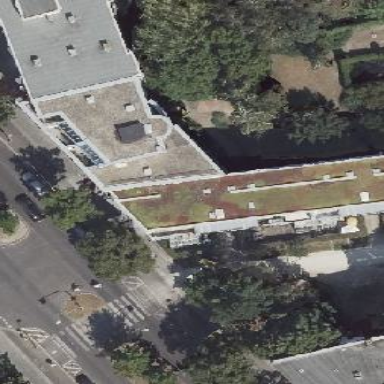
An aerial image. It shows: Apartment building with flat roof.